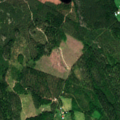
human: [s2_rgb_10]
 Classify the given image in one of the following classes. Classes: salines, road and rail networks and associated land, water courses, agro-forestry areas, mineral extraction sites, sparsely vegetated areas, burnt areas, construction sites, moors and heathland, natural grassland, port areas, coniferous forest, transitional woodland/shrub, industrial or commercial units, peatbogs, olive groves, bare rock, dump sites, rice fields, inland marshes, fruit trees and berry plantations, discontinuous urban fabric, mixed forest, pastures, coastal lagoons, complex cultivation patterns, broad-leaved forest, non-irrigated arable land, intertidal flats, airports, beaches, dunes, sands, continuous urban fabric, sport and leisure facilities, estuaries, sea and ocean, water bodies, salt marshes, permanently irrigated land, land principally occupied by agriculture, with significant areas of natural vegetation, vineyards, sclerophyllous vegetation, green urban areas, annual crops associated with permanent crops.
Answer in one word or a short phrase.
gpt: coniferous forest, mixed forest, transitional woodland/shrub